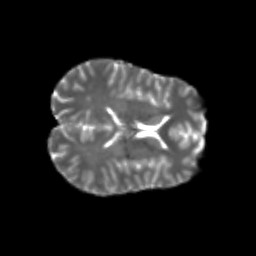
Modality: T2w
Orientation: axial
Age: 25
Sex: male
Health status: healthy
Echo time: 0.074 s